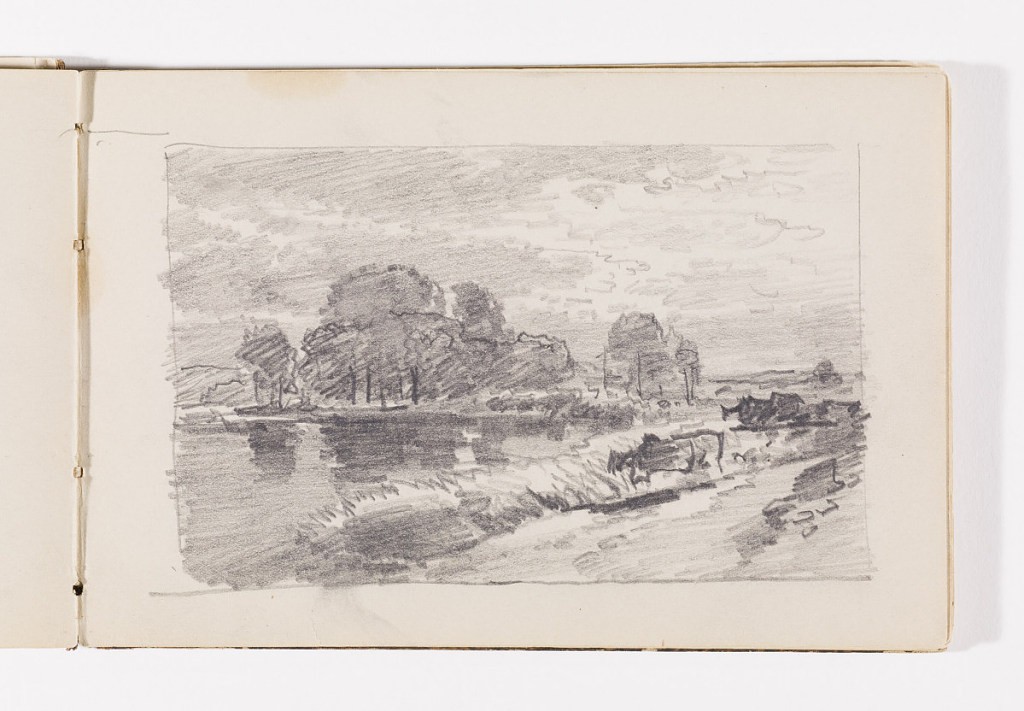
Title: Countryside with Pond and Trees
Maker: William Trost Richards, American, 1833–1905
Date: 1885–1902
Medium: Graphite on cream wove paper
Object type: Sketchbook folio
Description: Grass at right in foreground and a pond at left in foreground. In distance, across the pond, two stands of large trees. On land to right of pond, possible cows grazing.